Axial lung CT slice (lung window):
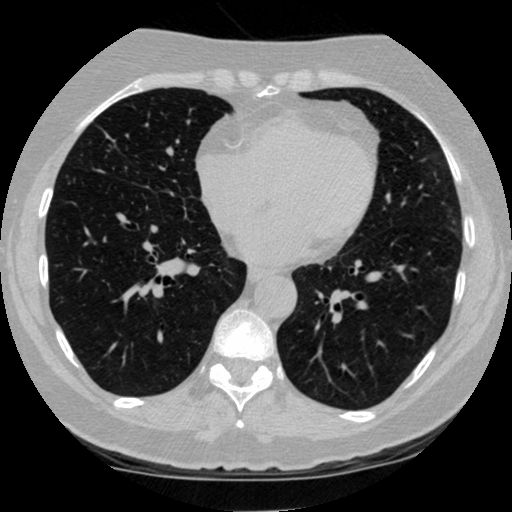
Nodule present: no